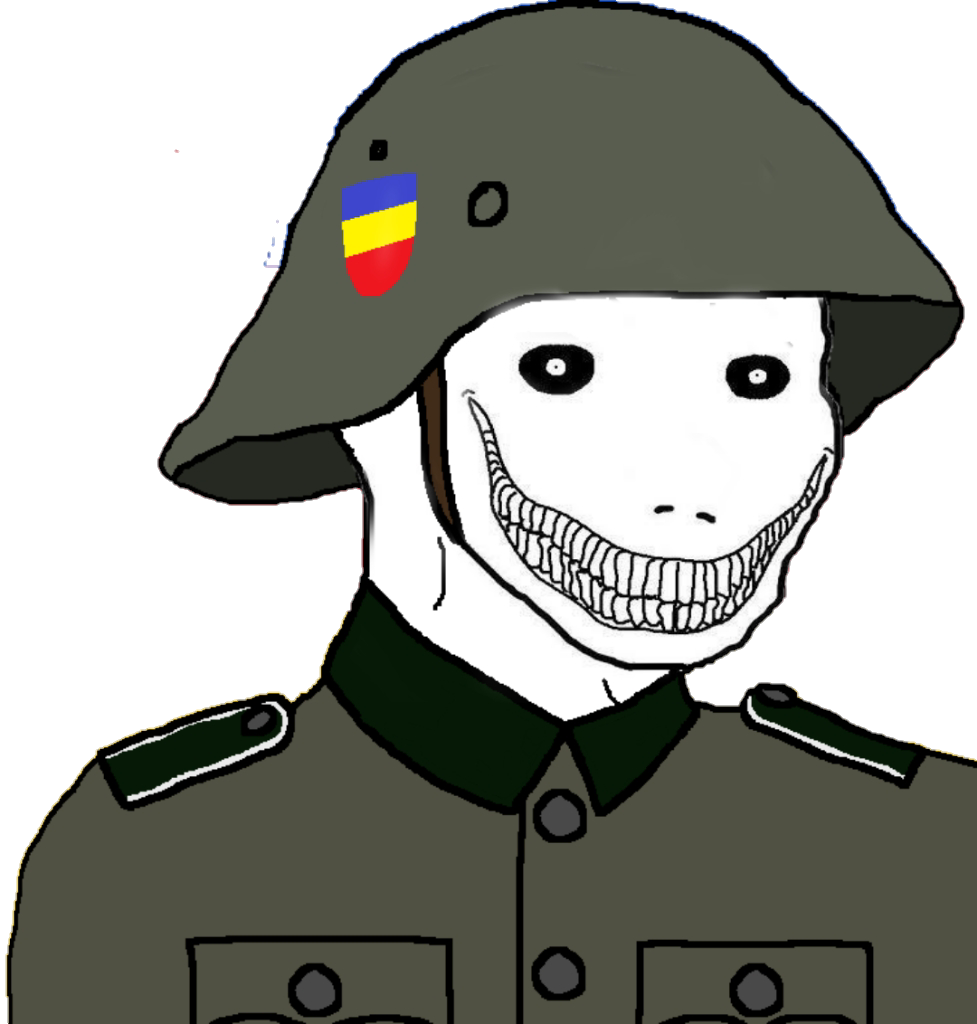
Label: 5_Oomer